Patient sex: M
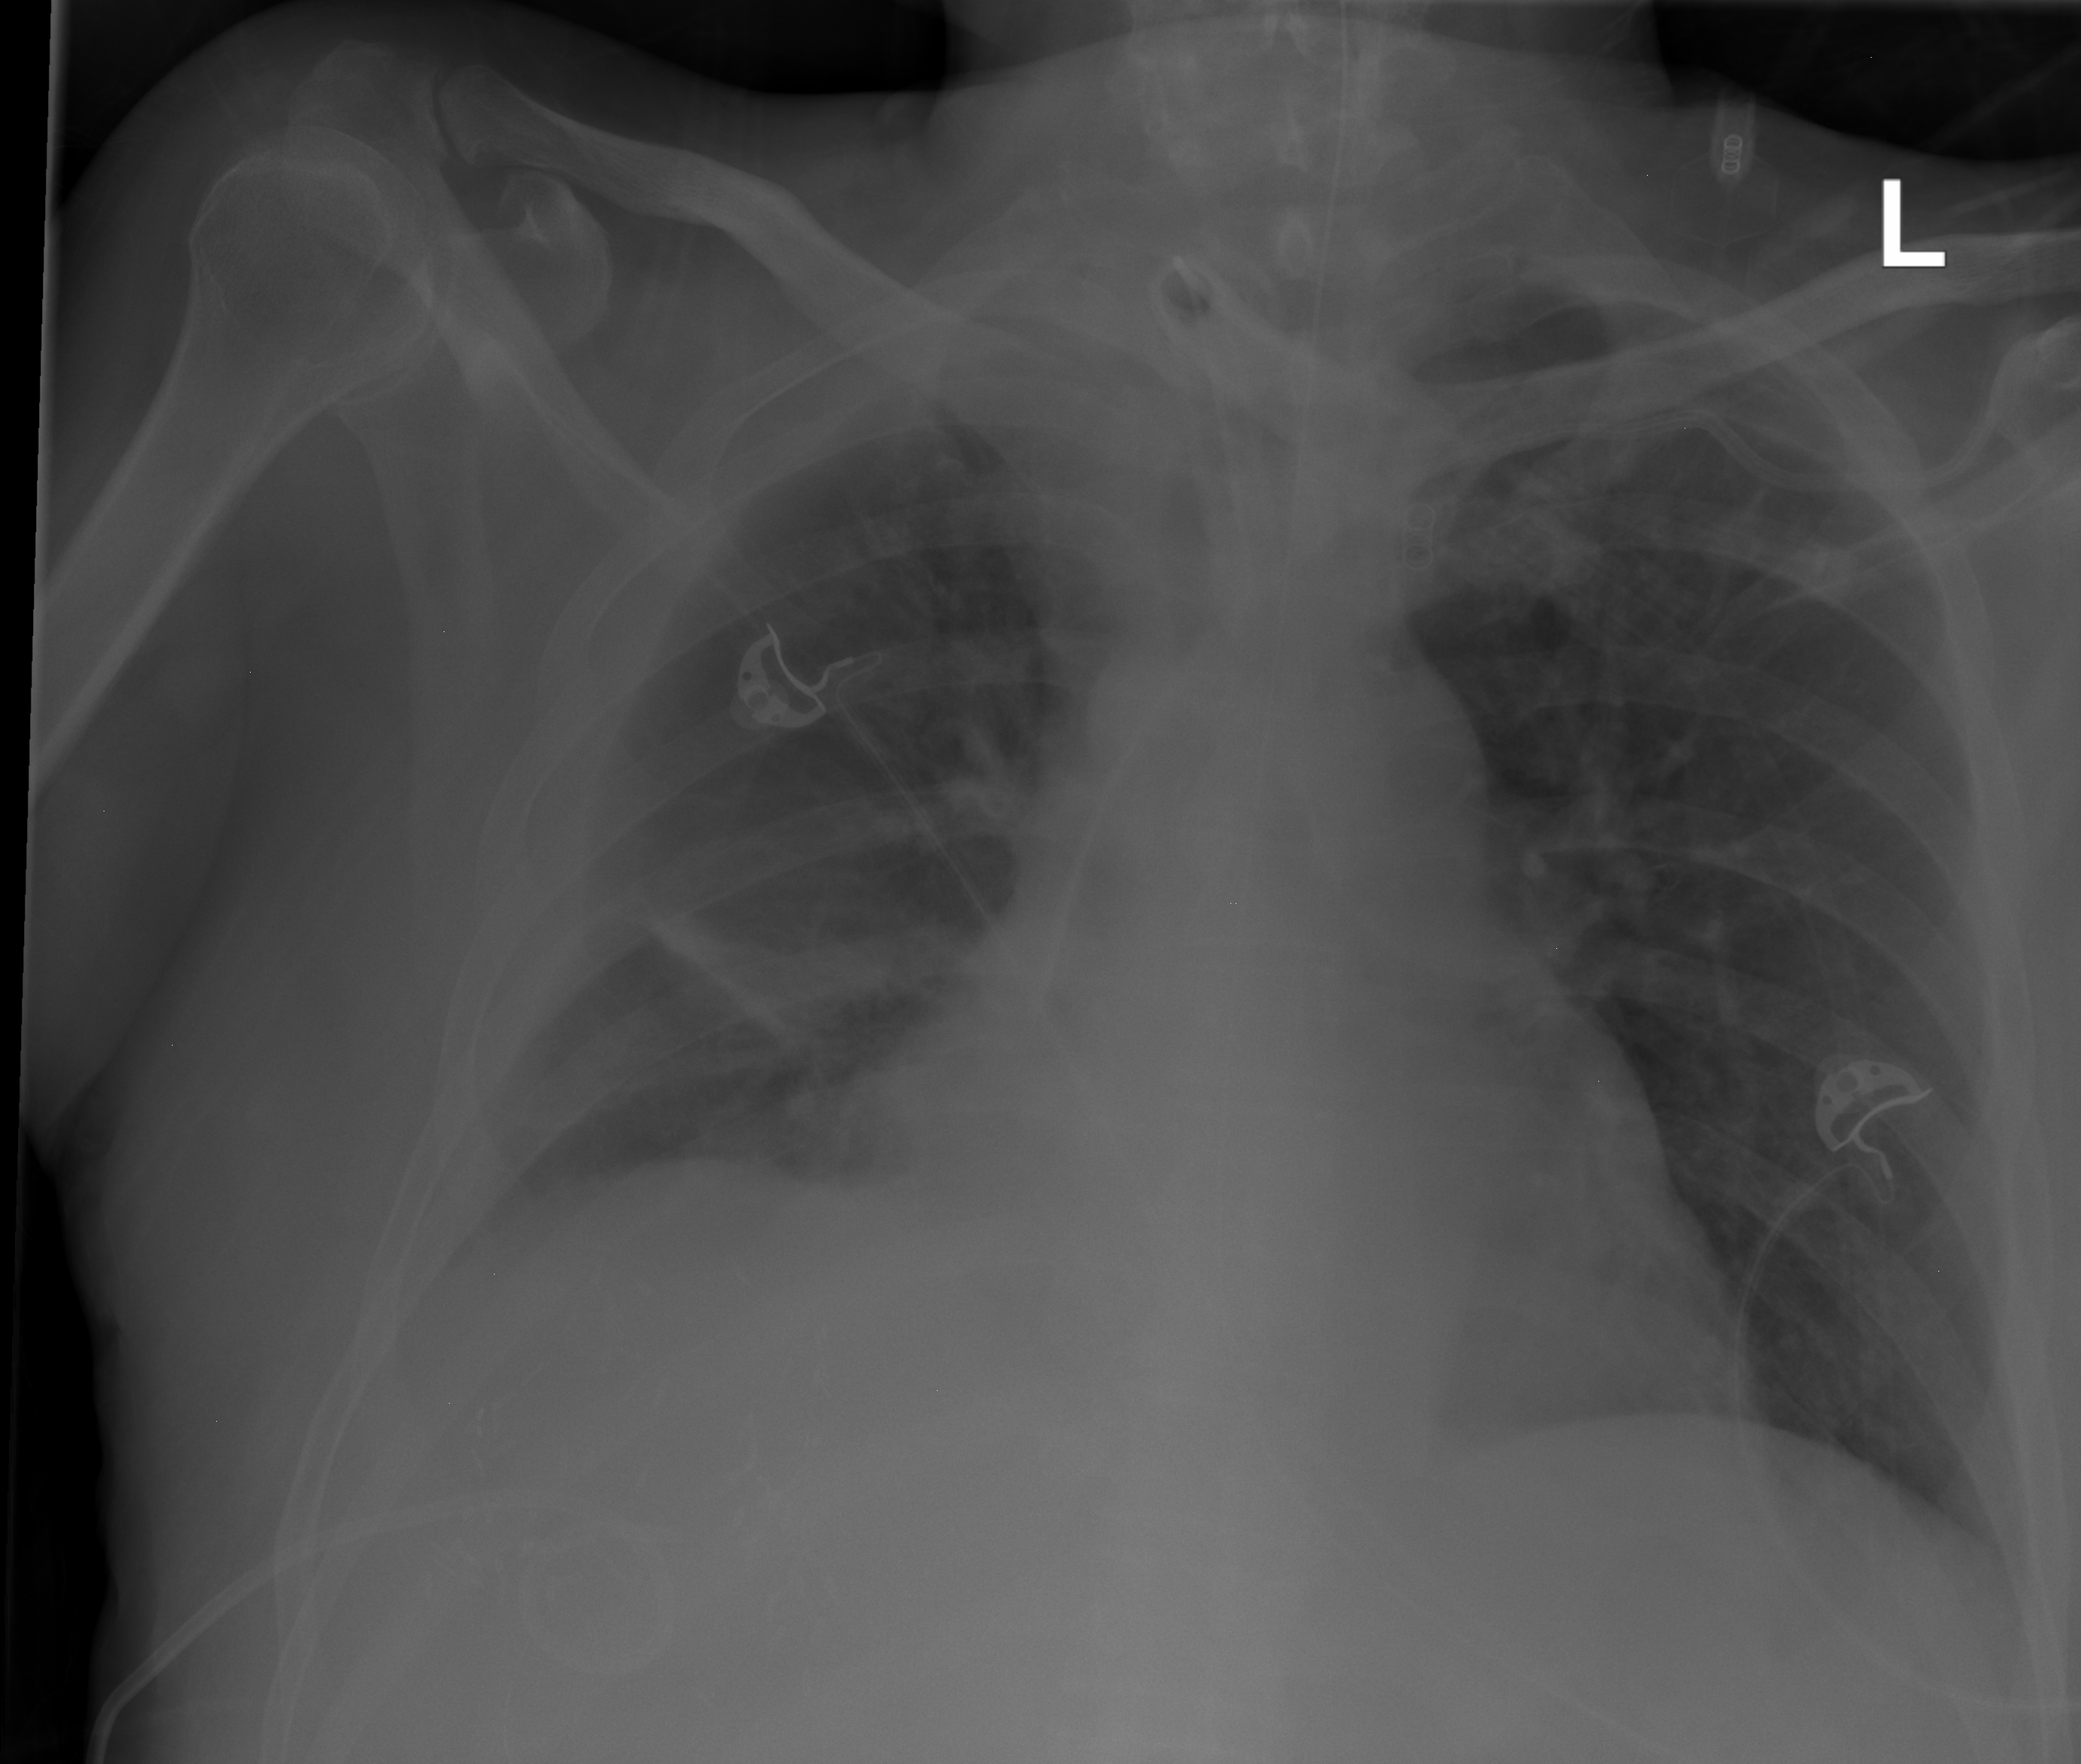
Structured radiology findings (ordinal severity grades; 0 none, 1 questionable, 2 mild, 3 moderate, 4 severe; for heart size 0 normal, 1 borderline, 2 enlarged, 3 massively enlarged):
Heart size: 2
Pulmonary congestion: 0
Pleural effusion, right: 3
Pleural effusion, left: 0
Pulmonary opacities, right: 3
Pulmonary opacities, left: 0
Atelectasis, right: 2
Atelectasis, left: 0